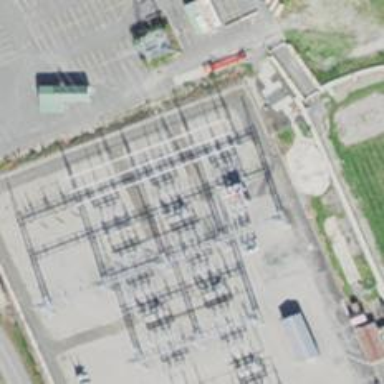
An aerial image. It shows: Switch for power supply.